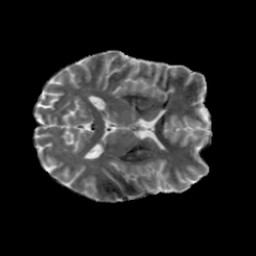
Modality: MD
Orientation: axial
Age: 30
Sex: female
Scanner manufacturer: siemens
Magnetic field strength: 6.98 T
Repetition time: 7.776 s
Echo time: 0.076 s